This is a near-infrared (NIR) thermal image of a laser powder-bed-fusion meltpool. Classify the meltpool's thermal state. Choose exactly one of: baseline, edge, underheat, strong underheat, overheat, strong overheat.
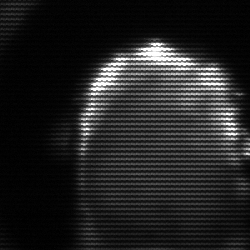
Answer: baseline